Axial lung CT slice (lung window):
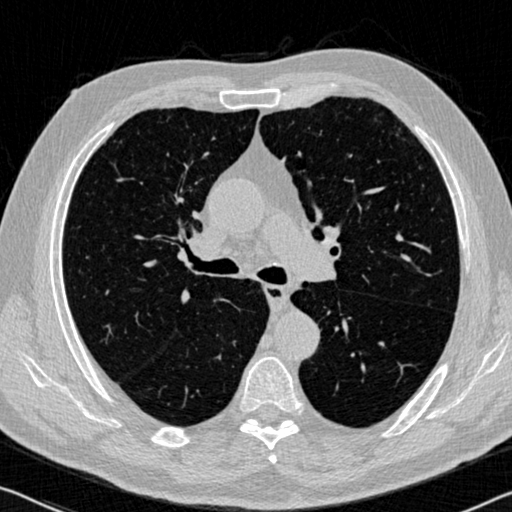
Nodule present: no